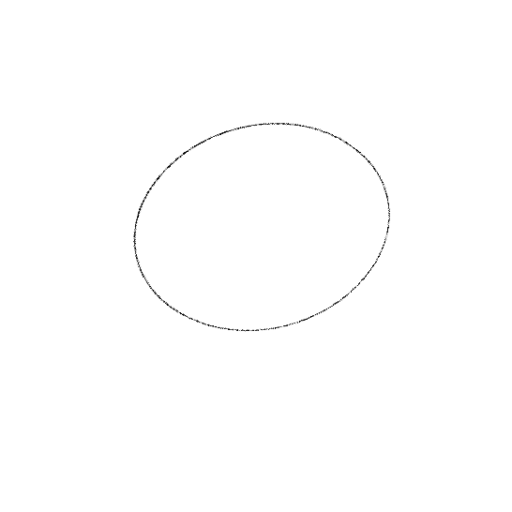
Crossing number: 0